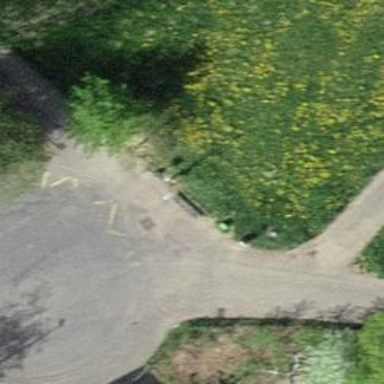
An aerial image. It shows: Bench for seating.